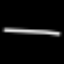
Label: line